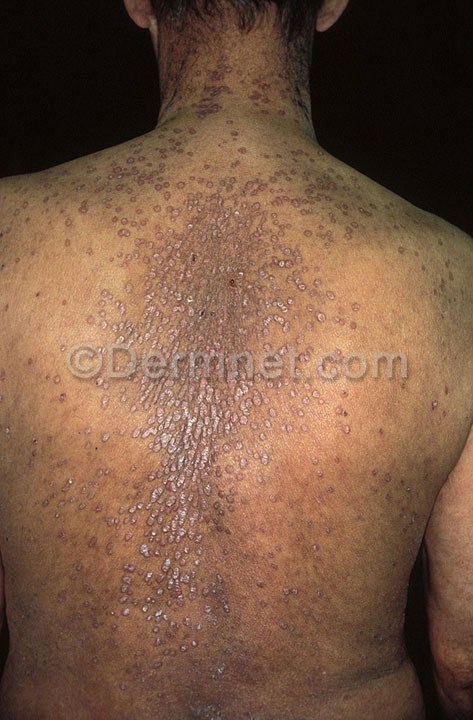
Disease: Psoriasis pictures Lichen Planus and related diseases